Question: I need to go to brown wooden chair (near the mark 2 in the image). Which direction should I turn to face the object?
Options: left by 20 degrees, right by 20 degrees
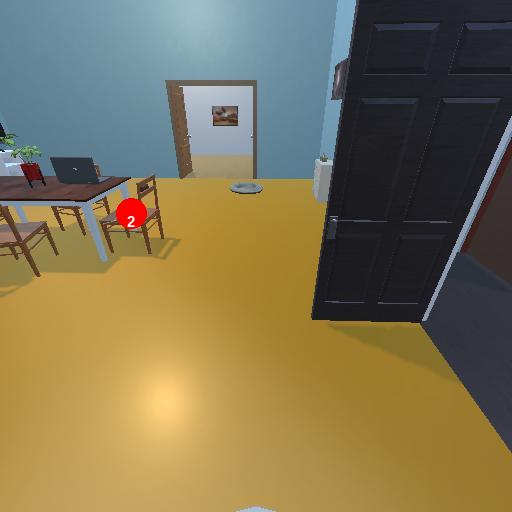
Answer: left by 20 degrees